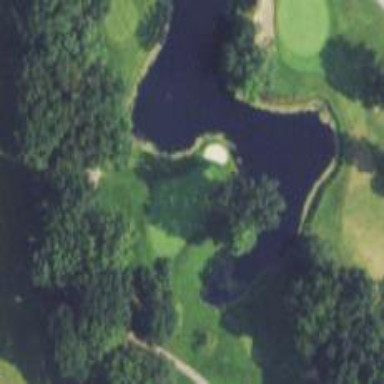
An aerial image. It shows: Golf hole.